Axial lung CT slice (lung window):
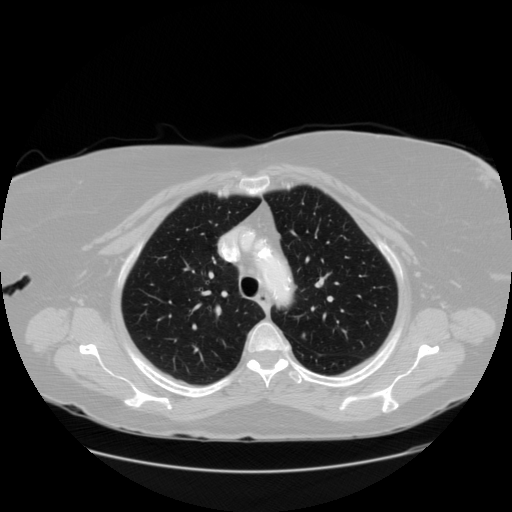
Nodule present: no